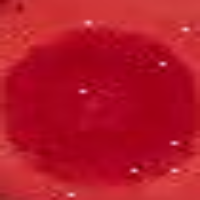
Label: prophase